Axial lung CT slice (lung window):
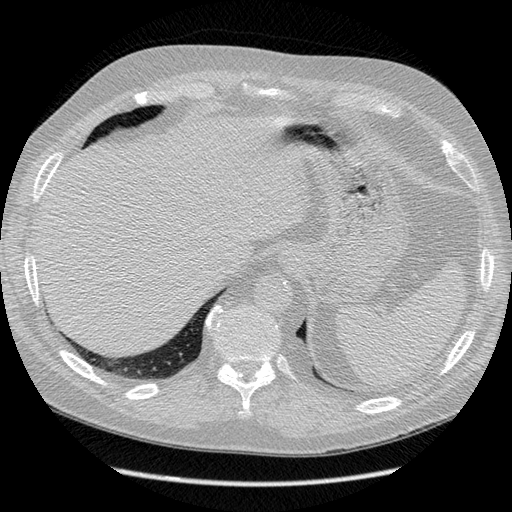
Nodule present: no